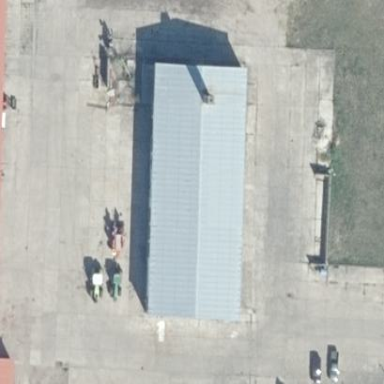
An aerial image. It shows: Farm building.